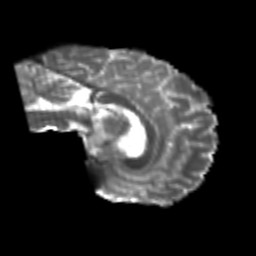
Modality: T2w
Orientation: sagittal
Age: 22
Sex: male
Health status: healthy
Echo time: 0.074 s